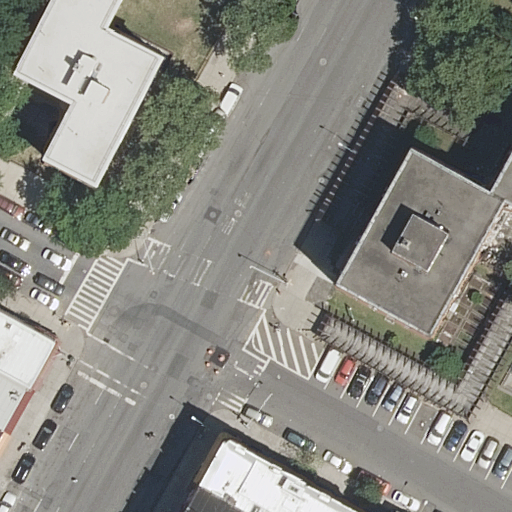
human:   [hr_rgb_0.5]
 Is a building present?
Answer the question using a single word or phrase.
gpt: yes

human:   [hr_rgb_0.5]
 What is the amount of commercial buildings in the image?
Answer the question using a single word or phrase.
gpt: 0

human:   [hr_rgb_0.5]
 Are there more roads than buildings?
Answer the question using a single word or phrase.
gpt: no

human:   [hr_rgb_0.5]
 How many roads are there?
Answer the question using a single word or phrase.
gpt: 2

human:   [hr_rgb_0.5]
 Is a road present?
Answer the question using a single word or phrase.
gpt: yes

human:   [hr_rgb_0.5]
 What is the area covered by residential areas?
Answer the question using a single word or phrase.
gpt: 7823m2

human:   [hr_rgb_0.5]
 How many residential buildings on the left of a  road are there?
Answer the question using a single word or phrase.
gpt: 3

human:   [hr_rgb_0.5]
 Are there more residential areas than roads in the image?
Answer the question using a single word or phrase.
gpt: no

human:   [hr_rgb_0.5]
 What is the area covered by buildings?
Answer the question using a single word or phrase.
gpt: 2741m2

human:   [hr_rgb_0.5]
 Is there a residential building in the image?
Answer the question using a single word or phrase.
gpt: yes

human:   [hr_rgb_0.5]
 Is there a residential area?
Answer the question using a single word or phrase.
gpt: yes

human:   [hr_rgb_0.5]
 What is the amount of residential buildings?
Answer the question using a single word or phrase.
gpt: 7

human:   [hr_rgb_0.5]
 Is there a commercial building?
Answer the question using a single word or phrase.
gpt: no

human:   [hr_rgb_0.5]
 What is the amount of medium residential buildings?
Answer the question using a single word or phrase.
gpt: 5

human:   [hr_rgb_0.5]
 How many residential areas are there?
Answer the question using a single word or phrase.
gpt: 2

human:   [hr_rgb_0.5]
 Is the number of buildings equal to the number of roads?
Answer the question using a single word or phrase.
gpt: no

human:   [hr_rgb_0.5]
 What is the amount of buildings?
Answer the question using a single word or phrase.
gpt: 7

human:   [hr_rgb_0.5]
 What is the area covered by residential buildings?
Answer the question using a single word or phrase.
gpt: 2741m2

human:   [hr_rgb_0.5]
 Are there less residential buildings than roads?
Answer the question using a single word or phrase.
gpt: no

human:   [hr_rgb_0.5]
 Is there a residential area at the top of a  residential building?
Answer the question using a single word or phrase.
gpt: yes

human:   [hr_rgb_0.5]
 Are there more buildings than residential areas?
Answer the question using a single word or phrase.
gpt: yes

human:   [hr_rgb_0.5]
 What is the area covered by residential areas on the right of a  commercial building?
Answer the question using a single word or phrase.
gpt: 0m2

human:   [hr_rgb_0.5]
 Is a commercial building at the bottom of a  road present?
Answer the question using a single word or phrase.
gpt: no

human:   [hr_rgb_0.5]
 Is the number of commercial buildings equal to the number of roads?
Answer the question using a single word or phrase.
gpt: no

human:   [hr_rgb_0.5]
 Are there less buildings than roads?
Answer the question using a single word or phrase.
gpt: no

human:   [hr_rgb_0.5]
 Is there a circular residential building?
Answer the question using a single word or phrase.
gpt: no

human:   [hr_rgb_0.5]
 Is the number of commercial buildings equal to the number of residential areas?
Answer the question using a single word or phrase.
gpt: no

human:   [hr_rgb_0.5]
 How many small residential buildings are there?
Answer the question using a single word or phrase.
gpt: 0

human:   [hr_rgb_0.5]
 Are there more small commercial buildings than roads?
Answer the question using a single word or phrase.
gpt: no

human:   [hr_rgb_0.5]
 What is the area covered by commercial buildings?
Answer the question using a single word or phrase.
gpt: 0m2

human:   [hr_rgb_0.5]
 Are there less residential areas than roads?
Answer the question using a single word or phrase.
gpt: no

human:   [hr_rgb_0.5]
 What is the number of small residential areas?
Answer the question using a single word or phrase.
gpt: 0

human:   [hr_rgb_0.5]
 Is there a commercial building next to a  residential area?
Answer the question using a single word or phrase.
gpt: no

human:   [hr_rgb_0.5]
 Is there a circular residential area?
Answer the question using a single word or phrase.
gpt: no

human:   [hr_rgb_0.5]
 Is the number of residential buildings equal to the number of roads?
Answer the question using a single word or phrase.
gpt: no

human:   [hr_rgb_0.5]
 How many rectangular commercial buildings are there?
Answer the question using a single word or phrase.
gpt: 0

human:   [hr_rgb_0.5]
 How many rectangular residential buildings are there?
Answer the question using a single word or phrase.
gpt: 4

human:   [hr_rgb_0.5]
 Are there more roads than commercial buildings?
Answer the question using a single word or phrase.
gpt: yes

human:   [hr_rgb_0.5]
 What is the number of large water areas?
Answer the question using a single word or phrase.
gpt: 0

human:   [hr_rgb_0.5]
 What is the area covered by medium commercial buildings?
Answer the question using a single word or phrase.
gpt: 0m2

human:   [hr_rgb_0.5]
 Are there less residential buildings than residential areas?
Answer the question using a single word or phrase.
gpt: no

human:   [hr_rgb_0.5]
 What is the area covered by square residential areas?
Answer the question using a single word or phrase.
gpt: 0m2

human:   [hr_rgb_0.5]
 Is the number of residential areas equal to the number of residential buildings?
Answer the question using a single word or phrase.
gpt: no

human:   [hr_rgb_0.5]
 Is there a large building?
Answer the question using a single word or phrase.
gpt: yes

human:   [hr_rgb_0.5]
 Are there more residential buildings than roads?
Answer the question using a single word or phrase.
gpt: yes

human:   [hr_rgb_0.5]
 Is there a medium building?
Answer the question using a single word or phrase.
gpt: yes

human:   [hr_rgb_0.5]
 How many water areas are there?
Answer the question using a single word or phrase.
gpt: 0

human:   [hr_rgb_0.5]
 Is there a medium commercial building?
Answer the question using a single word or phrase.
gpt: no

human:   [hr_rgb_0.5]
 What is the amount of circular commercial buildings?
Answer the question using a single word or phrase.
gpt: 0

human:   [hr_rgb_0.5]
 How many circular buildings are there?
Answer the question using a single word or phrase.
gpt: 0

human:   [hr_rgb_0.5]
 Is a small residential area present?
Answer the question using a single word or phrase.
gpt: no

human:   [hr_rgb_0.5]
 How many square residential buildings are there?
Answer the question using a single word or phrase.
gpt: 0

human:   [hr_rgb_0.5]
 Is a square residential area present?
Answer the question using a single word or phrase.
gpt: no

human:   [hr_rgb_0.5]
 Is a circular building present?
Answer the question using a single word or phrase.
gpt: no

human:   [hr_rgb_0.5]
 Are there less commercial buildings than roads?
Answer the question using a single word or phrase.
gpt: yes

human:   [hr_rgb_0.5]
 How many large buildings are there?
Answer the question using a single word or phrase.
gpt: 2

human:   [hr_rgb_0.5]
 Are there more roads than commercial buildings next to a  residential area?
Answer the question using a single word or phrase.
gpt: yes

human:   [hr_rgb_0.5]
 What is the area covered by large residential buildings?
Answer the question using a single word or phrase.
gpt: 1762m2

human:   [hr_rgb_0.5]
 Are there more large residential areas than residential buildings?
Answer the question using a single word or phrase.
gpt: no

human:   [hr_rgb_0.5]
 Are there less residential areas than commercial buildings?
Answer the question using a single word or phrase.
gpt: no

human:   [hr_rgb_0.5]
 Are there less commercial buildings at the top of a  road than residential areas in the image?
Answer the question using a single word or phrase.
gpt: yes

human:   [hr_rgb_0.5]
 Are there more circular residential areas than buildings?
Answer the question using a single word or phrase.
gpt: no

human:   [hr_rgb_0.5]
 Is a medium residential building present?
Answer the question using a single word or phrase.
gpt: yes

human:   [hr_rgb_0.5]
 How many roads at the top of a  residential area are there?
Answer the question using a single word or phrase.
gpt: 0